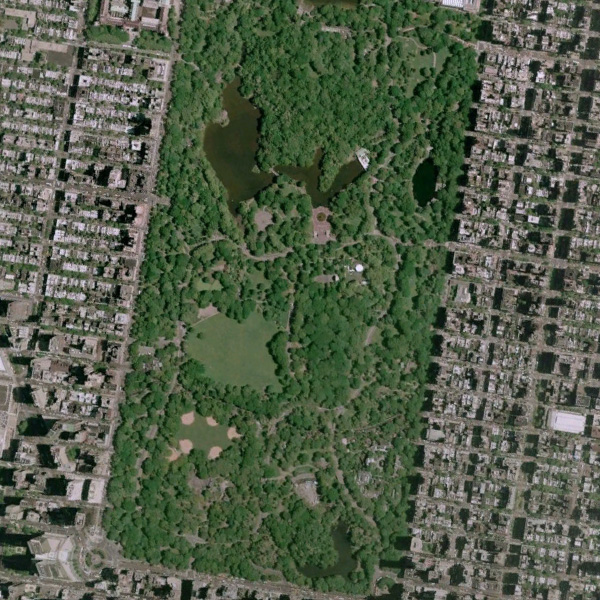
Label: Park